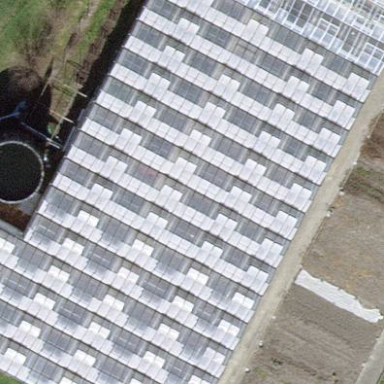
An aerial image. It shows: Greenhouse.